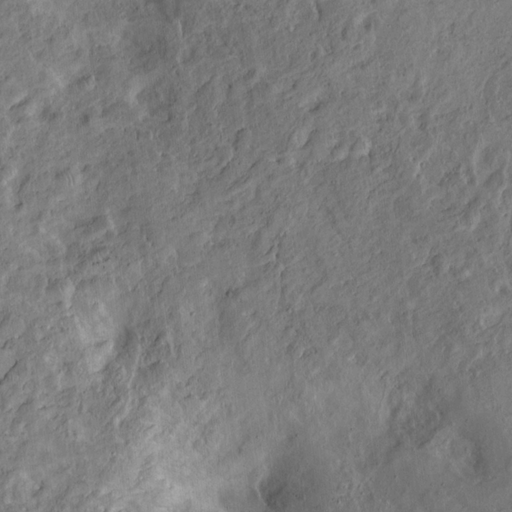
Classes present: Background, Cone